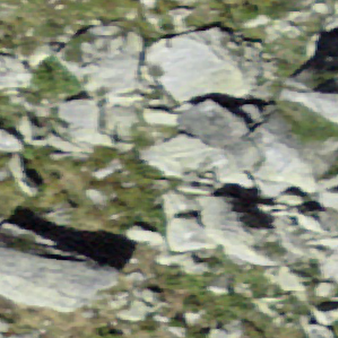
Label: bouldering_area